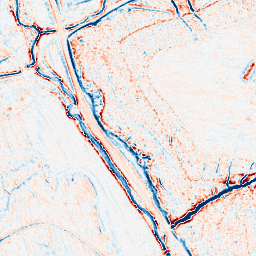
Category: edge_preserving
Decomposition family: anisotropic_diffusion
Decomposition parameters: iterations: 10
kappa: 30
gamma: 0.15
Upsampling method: bilinear
Upsampling parameters: scale: 8
Upsampling scale: 8